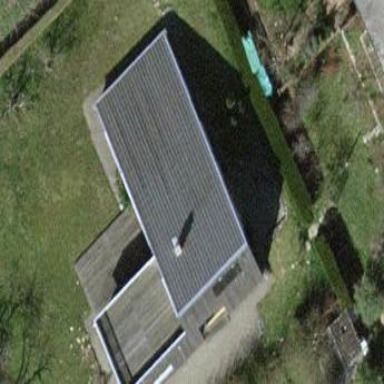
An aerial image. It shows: Simple and straightforward house.